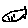
Label: fish